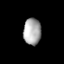
Tissue: lung
Cell type: T cells
Senescence score: 0.1825
Nuclear area (px): 457
Mean DAPI intensity: 170.385